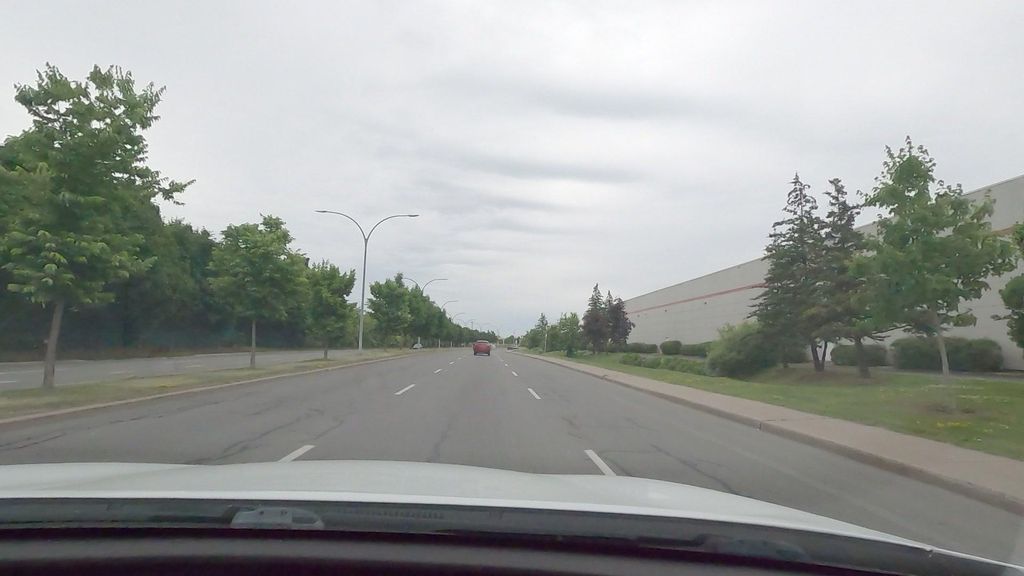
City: montreal